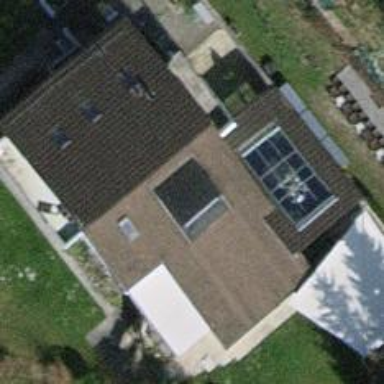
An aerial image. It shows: Detached building.